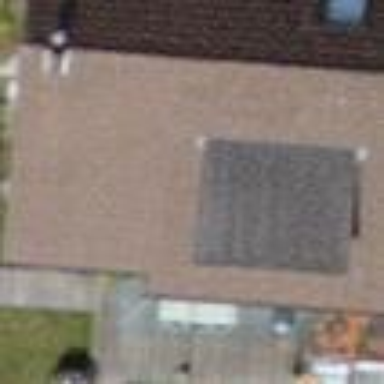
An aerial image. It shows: Semi-detached house with gabled roof.